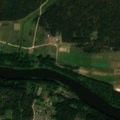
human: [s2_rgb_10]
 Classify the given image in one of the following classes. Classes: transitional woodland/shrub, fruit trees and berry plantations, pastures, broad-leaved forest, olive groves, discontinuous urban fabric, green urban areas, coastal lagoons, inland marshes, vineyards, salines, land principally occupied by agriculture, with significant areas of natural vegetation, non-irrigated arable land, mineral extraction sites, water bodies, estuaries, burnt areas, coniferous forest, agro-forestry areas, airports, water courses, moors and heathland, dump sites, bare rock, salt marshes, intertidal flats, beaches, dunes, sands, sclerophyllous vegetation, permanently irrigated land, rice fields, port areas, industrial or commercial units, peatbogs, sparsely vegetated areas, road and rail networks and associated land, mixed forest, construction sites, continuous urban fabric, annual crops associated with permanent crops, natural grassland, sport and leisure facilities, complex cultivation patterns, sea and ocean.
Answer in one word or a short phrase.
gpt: pastures, complex cultivation patterns, broad-leaved forest, coniferous forest, water courses